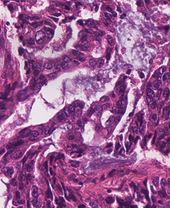
Tumor epithelial tissue: yes
Tumor-associated stroma tissue: yes
Normal tissue: no